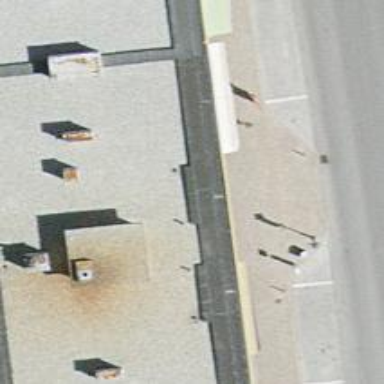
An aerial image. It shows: Shop selling clothes.